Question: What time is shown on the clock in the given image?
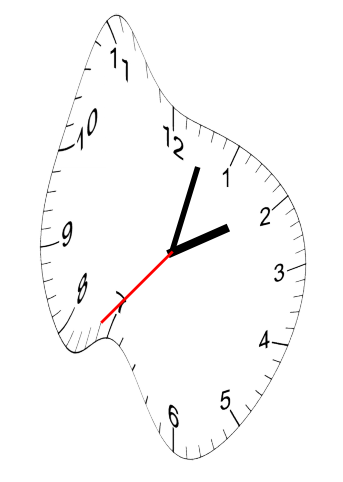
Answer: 02:02:37